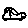
Label: car